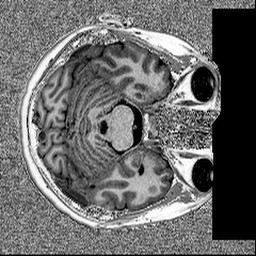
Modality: MP2RAGE
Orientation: axial
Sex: female